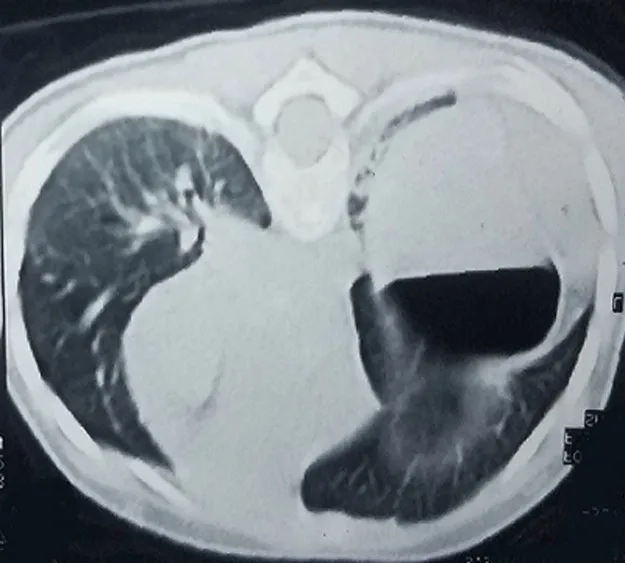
a chest computed tomography scan reveals a large diaphragmatic defect in the left side and complete collapse of the left lung.
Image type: radiology (ct)